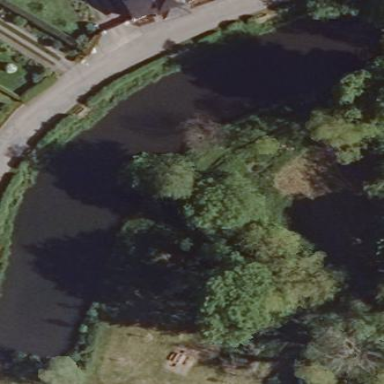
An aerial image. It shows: Serene pond surrounded by nature.